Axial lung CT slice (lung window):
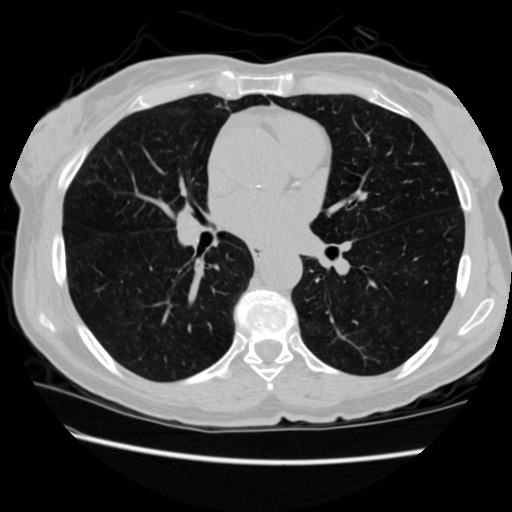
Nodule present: no